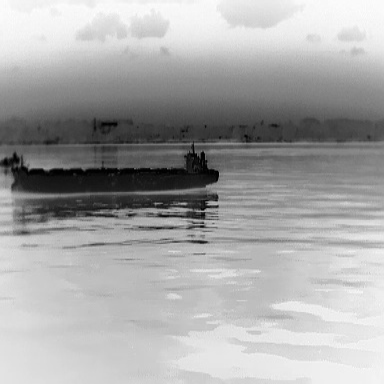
There are two objects shown in the infrared image, including a liner, and a canoe.